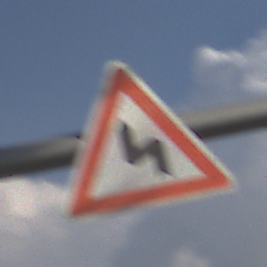
Verkehrszeichen: DoppelkurveZunaechstLinks
Umgebung: Outdoor, Nature
Tageszeit: MorningAfternoon
Wetter: PartlyCloudy
Licht: Natural
Jahreszeit: NotSpecified
Kontrast: HighContrast